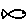
Label: fish